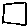
Label: square